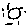
Label: sun